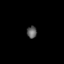
Tissue: lung
Cell type: Epithelial cells
Senescence score: 0.161
Nuclear area (px): 115
Mean DAPI intensity: 96.209